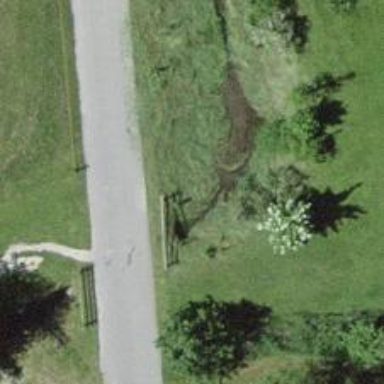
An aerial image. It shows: Culvert tunnel.